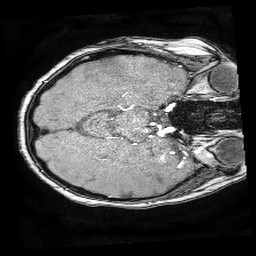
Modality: angio
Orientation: axial
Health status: ill
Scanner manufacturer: philips
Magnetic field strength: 3 T
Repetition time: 0.023 s
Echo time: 0.003454 s